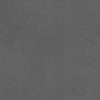
Label: dusty